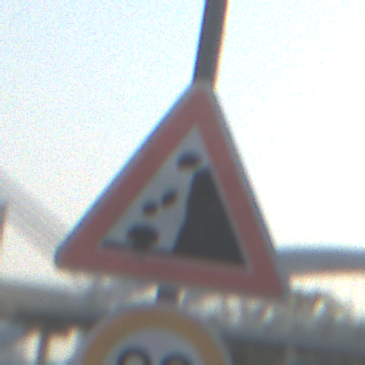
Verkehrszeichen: SteinschlagRechts
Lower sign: Geschwindigkeit80
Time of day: SunriseSunset
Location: Outdoor (Urban)
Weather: Clear
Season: NotSpecified
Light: Natural